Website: apple
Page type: store-pickup
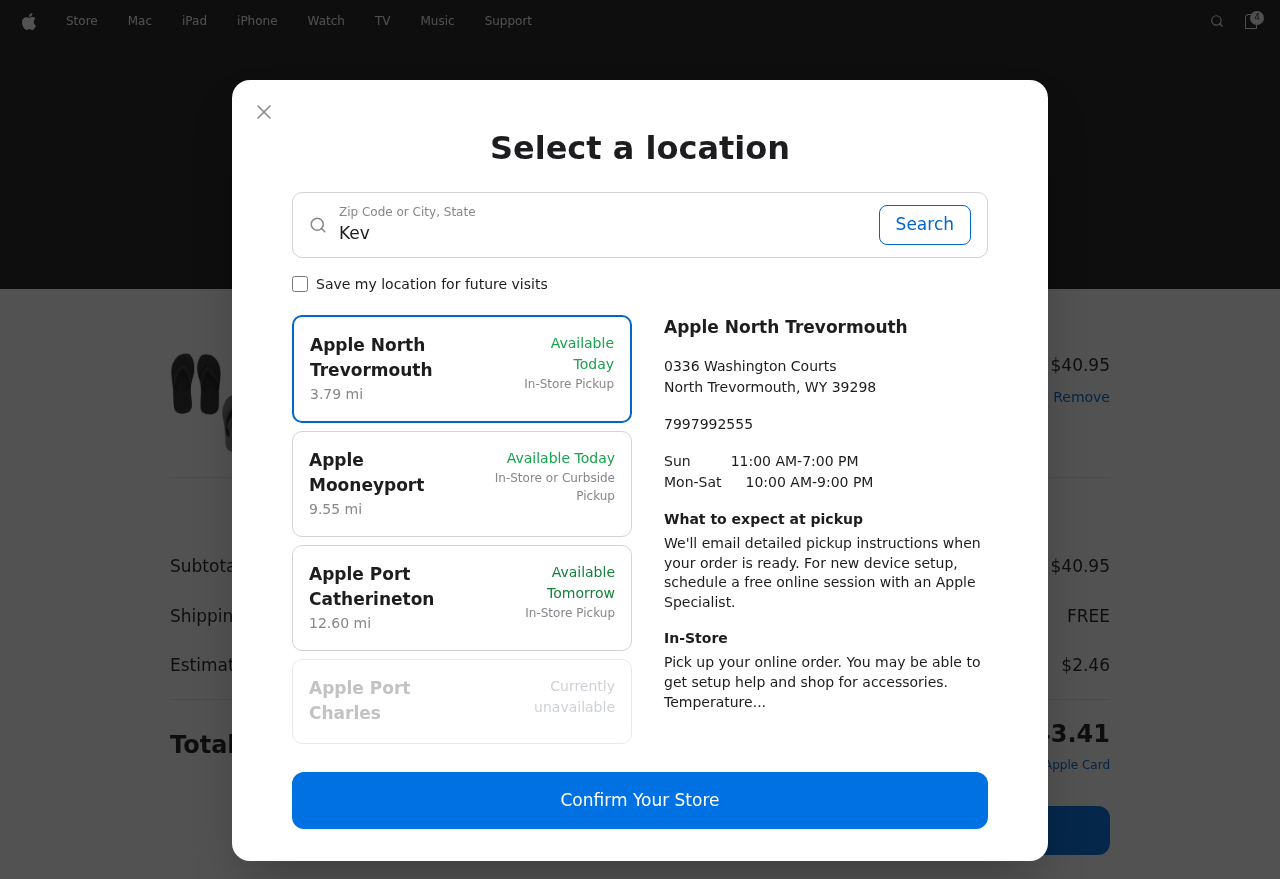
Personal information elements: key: PII_CITY_STATE
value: Kevinfort, WY
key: PII_LOCATION1_CITY
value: Apple North Trevormouth
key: PII_LOCATION1_CITY_STATE_ZIP
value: North Trevormouth, WY 39298
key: PII_LOCATION1_STREET
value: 0336 Washington Courts
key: PII_LOCATION2_CITY
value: Apple Mooneyport
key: PII_LOCATION3_CITY
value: Apple Port Catherineton
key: PII_LOCATION4_CITY
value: Apple Port Charles
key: PII_PHONE
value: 7997992555
Product elements: key: PRODUCT1_NAME
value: Solefit Men's Zoom Black & Olive Flip-Flops Pack of 2-6 UK (40 EU) (SLFT-0101-0106)
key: PRODUCT1_PRICE
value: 40.95
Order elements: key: ORDER_NUM_ITEMS
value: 4
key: ORDER_TOTAL
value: $43.41
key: ORDER_SUBTOTAL
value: $40.95
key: ORDER_SHIPPING_COST
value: FREE
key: ORDER_TAX
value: $2.46
Search elements: key: SEARCH_CITY_STATE
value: Kevinfort, WY